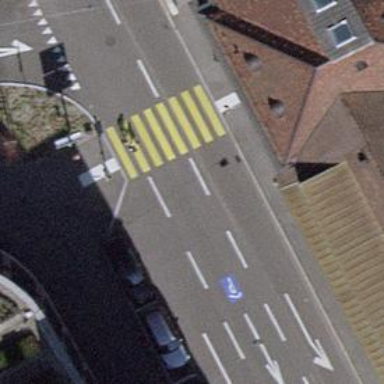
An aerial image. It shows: Zebra crossing with traffic signals.